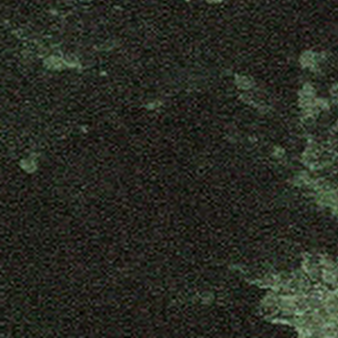
Label: other